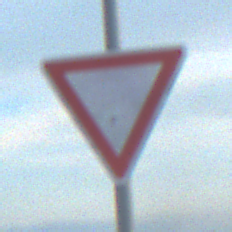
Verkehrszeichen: VorfahrtGewaehren
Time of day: SunriseSunset
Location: Outdoor (Beach)
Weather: PartlyCloudy
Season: NotSpecified
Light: Natural